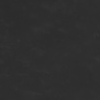
Atmospheric dust classification: not_dusty